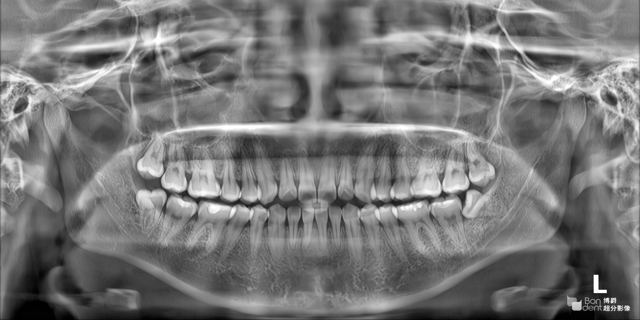
adult